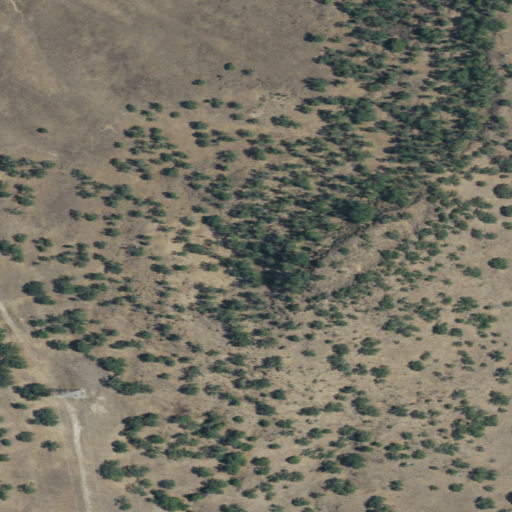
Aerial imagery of mountain in California named Table Mountain containing shrub and grassland